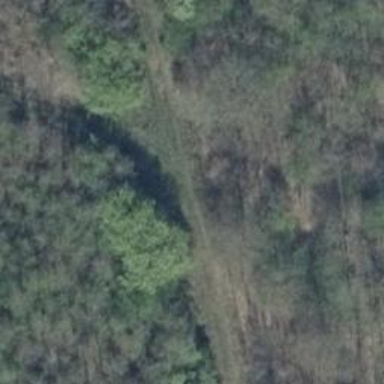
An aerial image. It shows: Grassy track road with grade 4 track type.